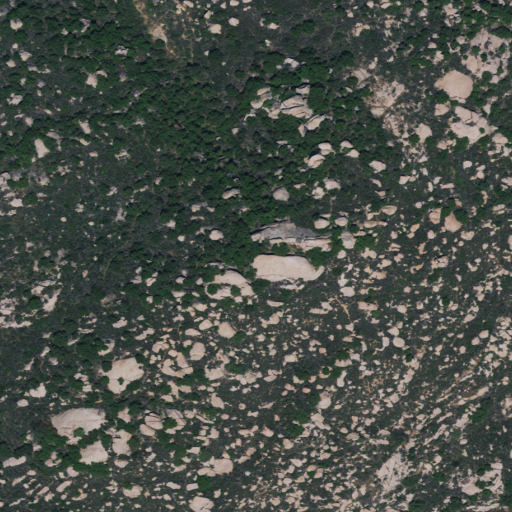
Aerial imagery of mountain in California named Bottle Peak containing shrub and low intensity development